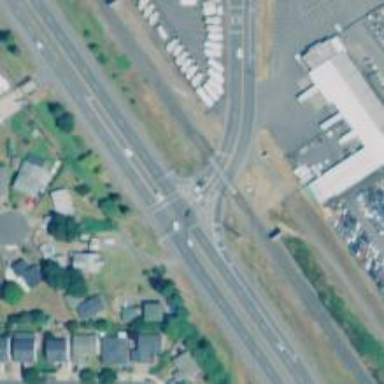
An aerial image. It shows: Solid stop line on the road.